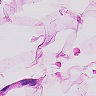
Metastatic tissue present: no